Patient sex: F
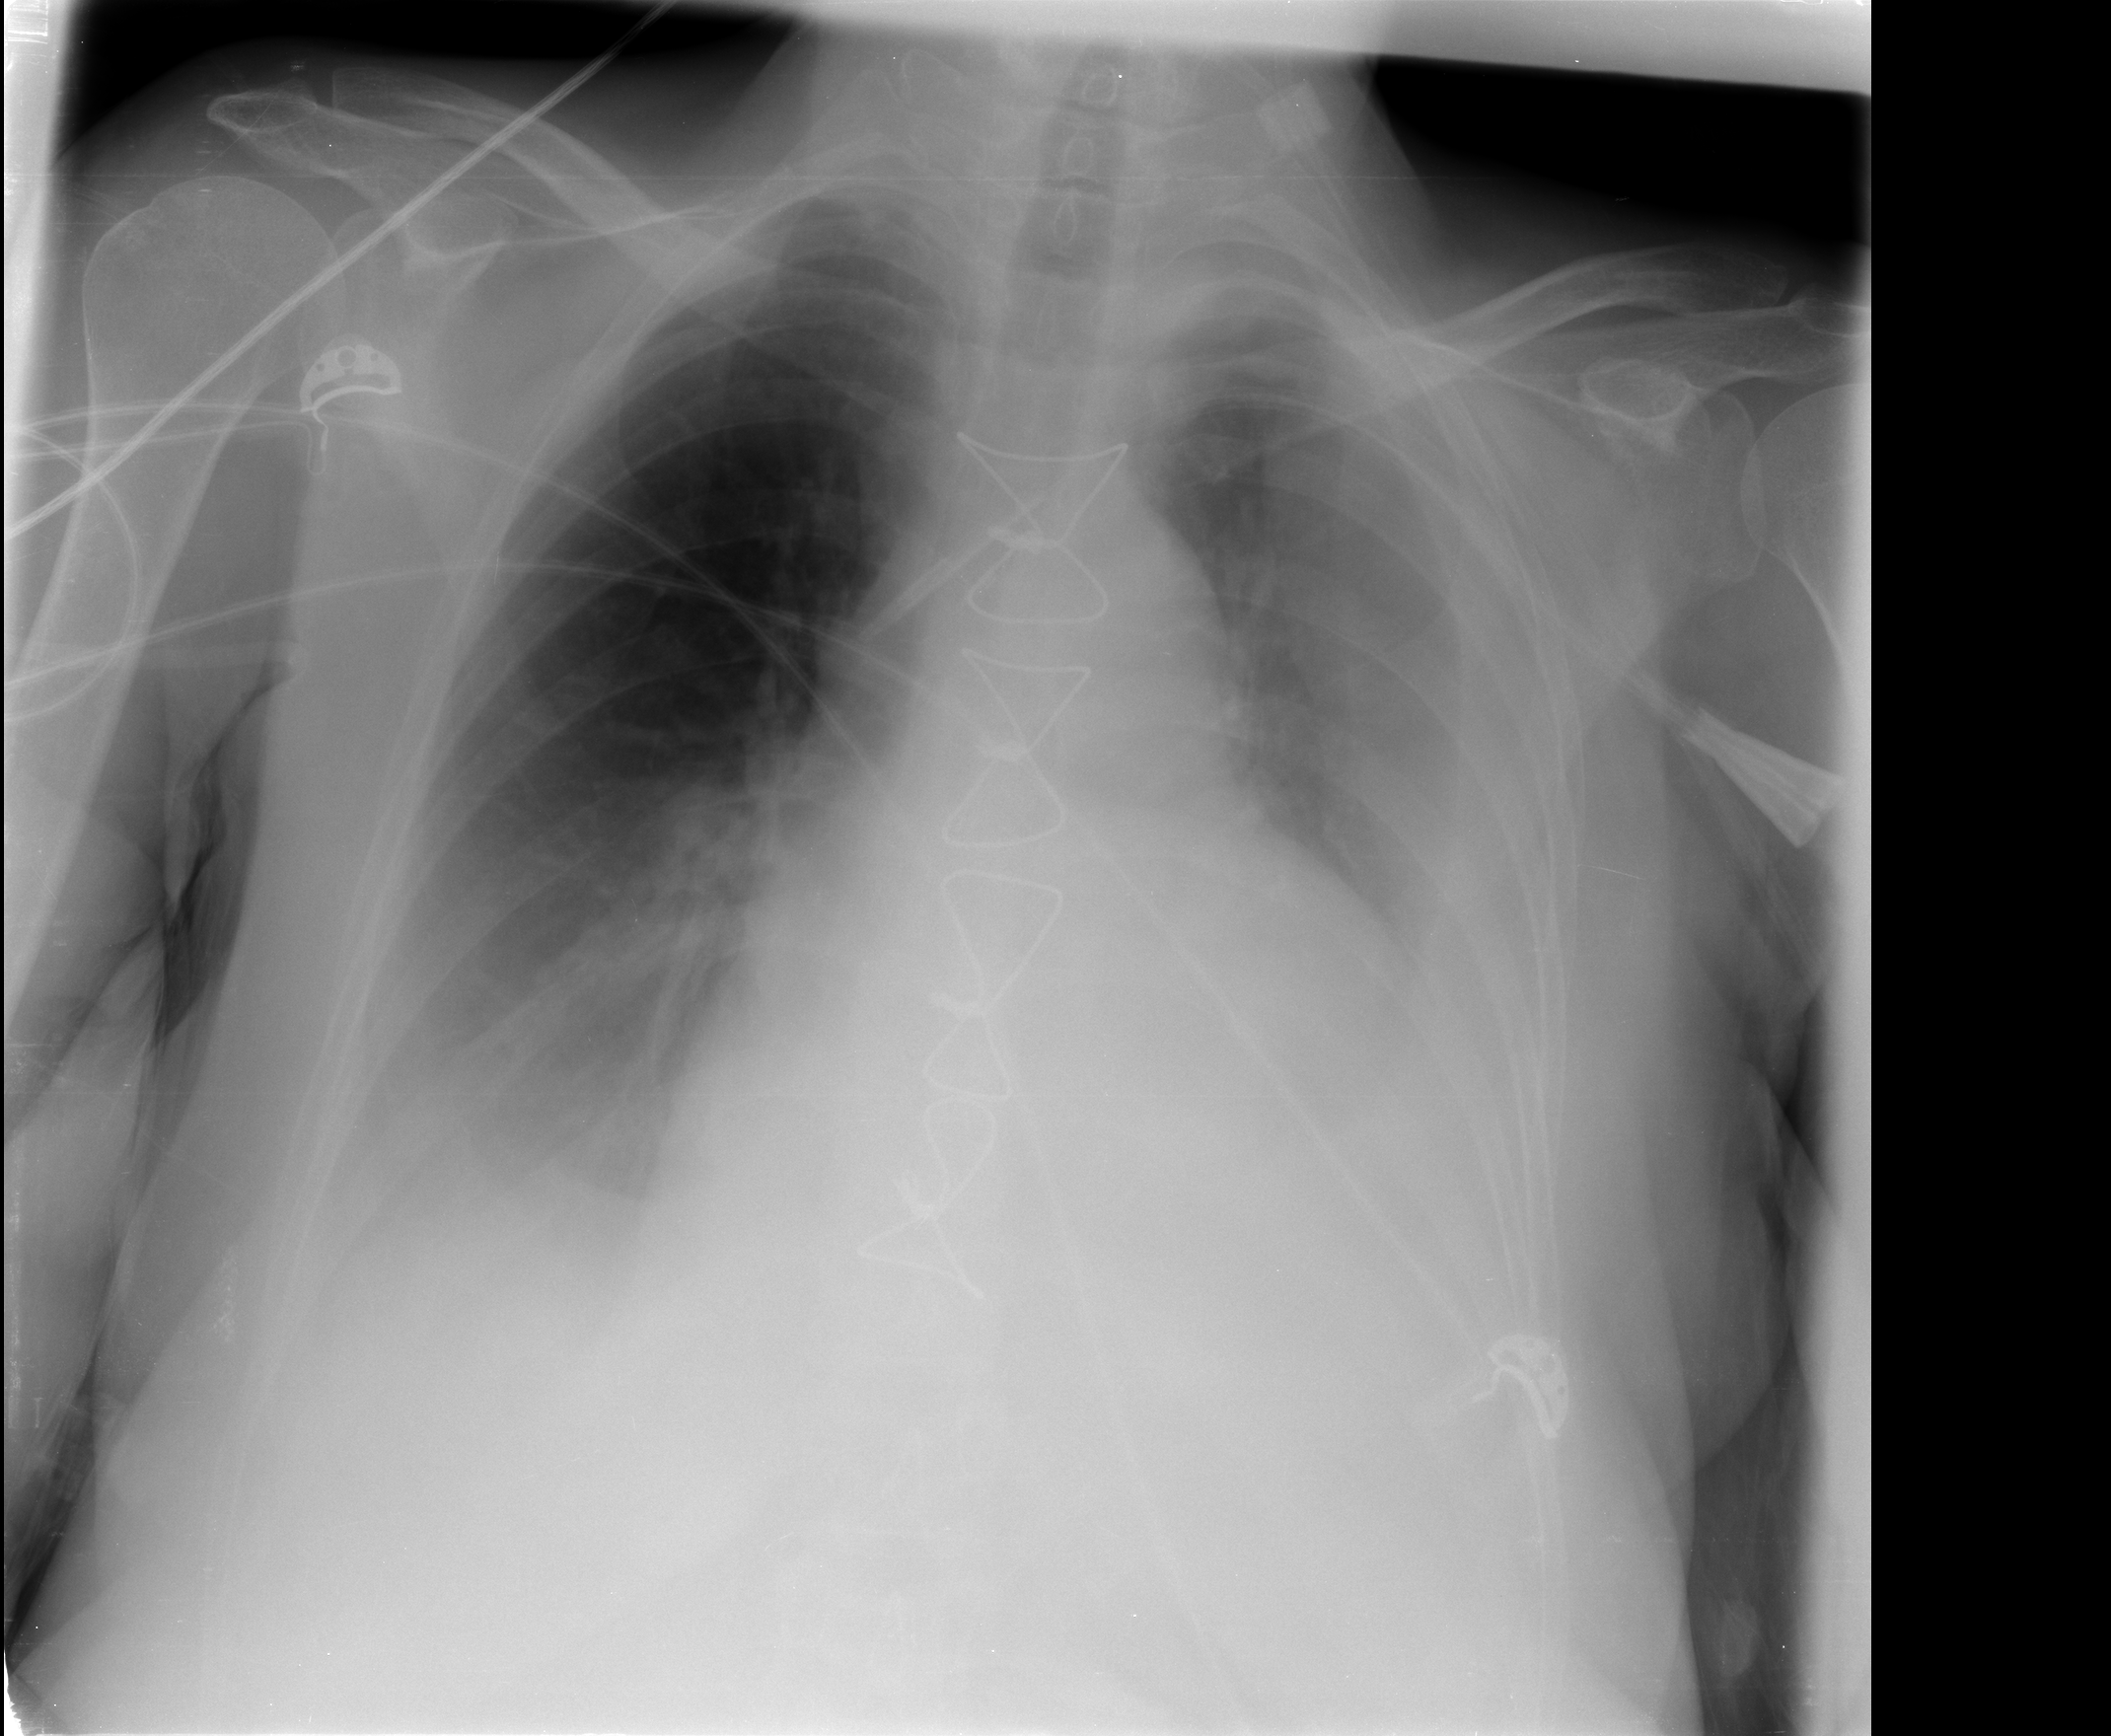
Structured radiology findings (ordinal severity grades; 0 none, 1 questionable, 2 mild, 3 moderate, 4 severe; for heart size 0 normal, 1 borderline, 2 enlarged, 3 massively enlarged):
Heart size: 3
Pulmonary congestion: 2
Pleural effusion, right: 2
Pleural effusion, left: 3
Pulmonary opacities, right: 0
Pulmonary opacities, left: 0
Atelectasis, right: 0
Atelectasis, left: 2